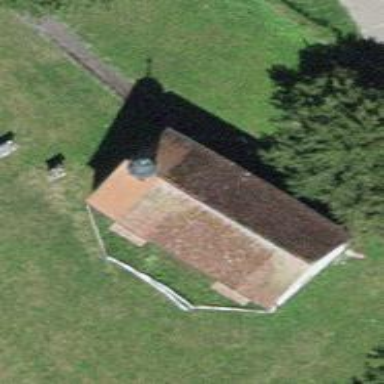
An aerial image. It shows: Chapel building.